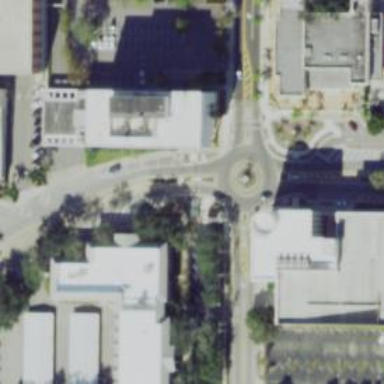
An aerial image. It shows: Roundabout at tertiary road junction.